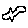
Label: bird